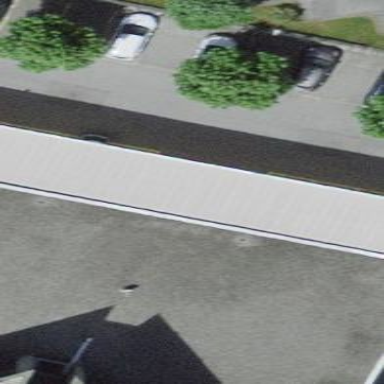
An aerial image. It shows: View of roof of building.